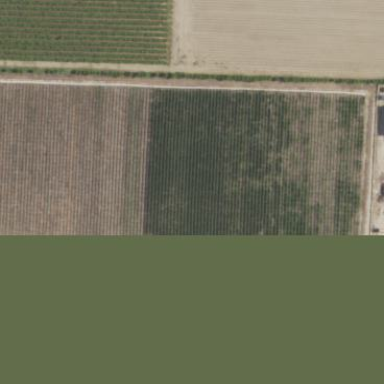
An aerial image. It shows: Crop field within farm area.